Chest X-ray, PA view. Patient: 25 years old, sex M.
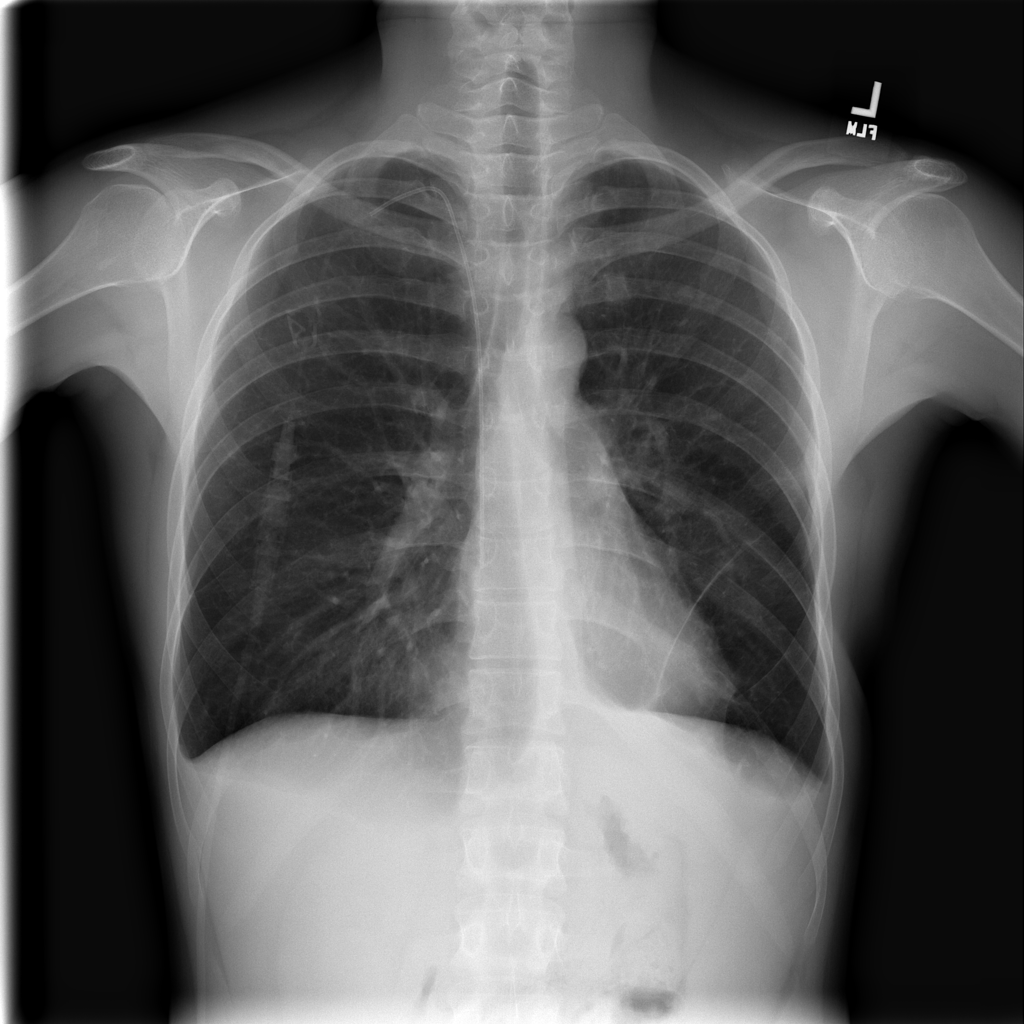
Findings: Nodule